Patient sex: M
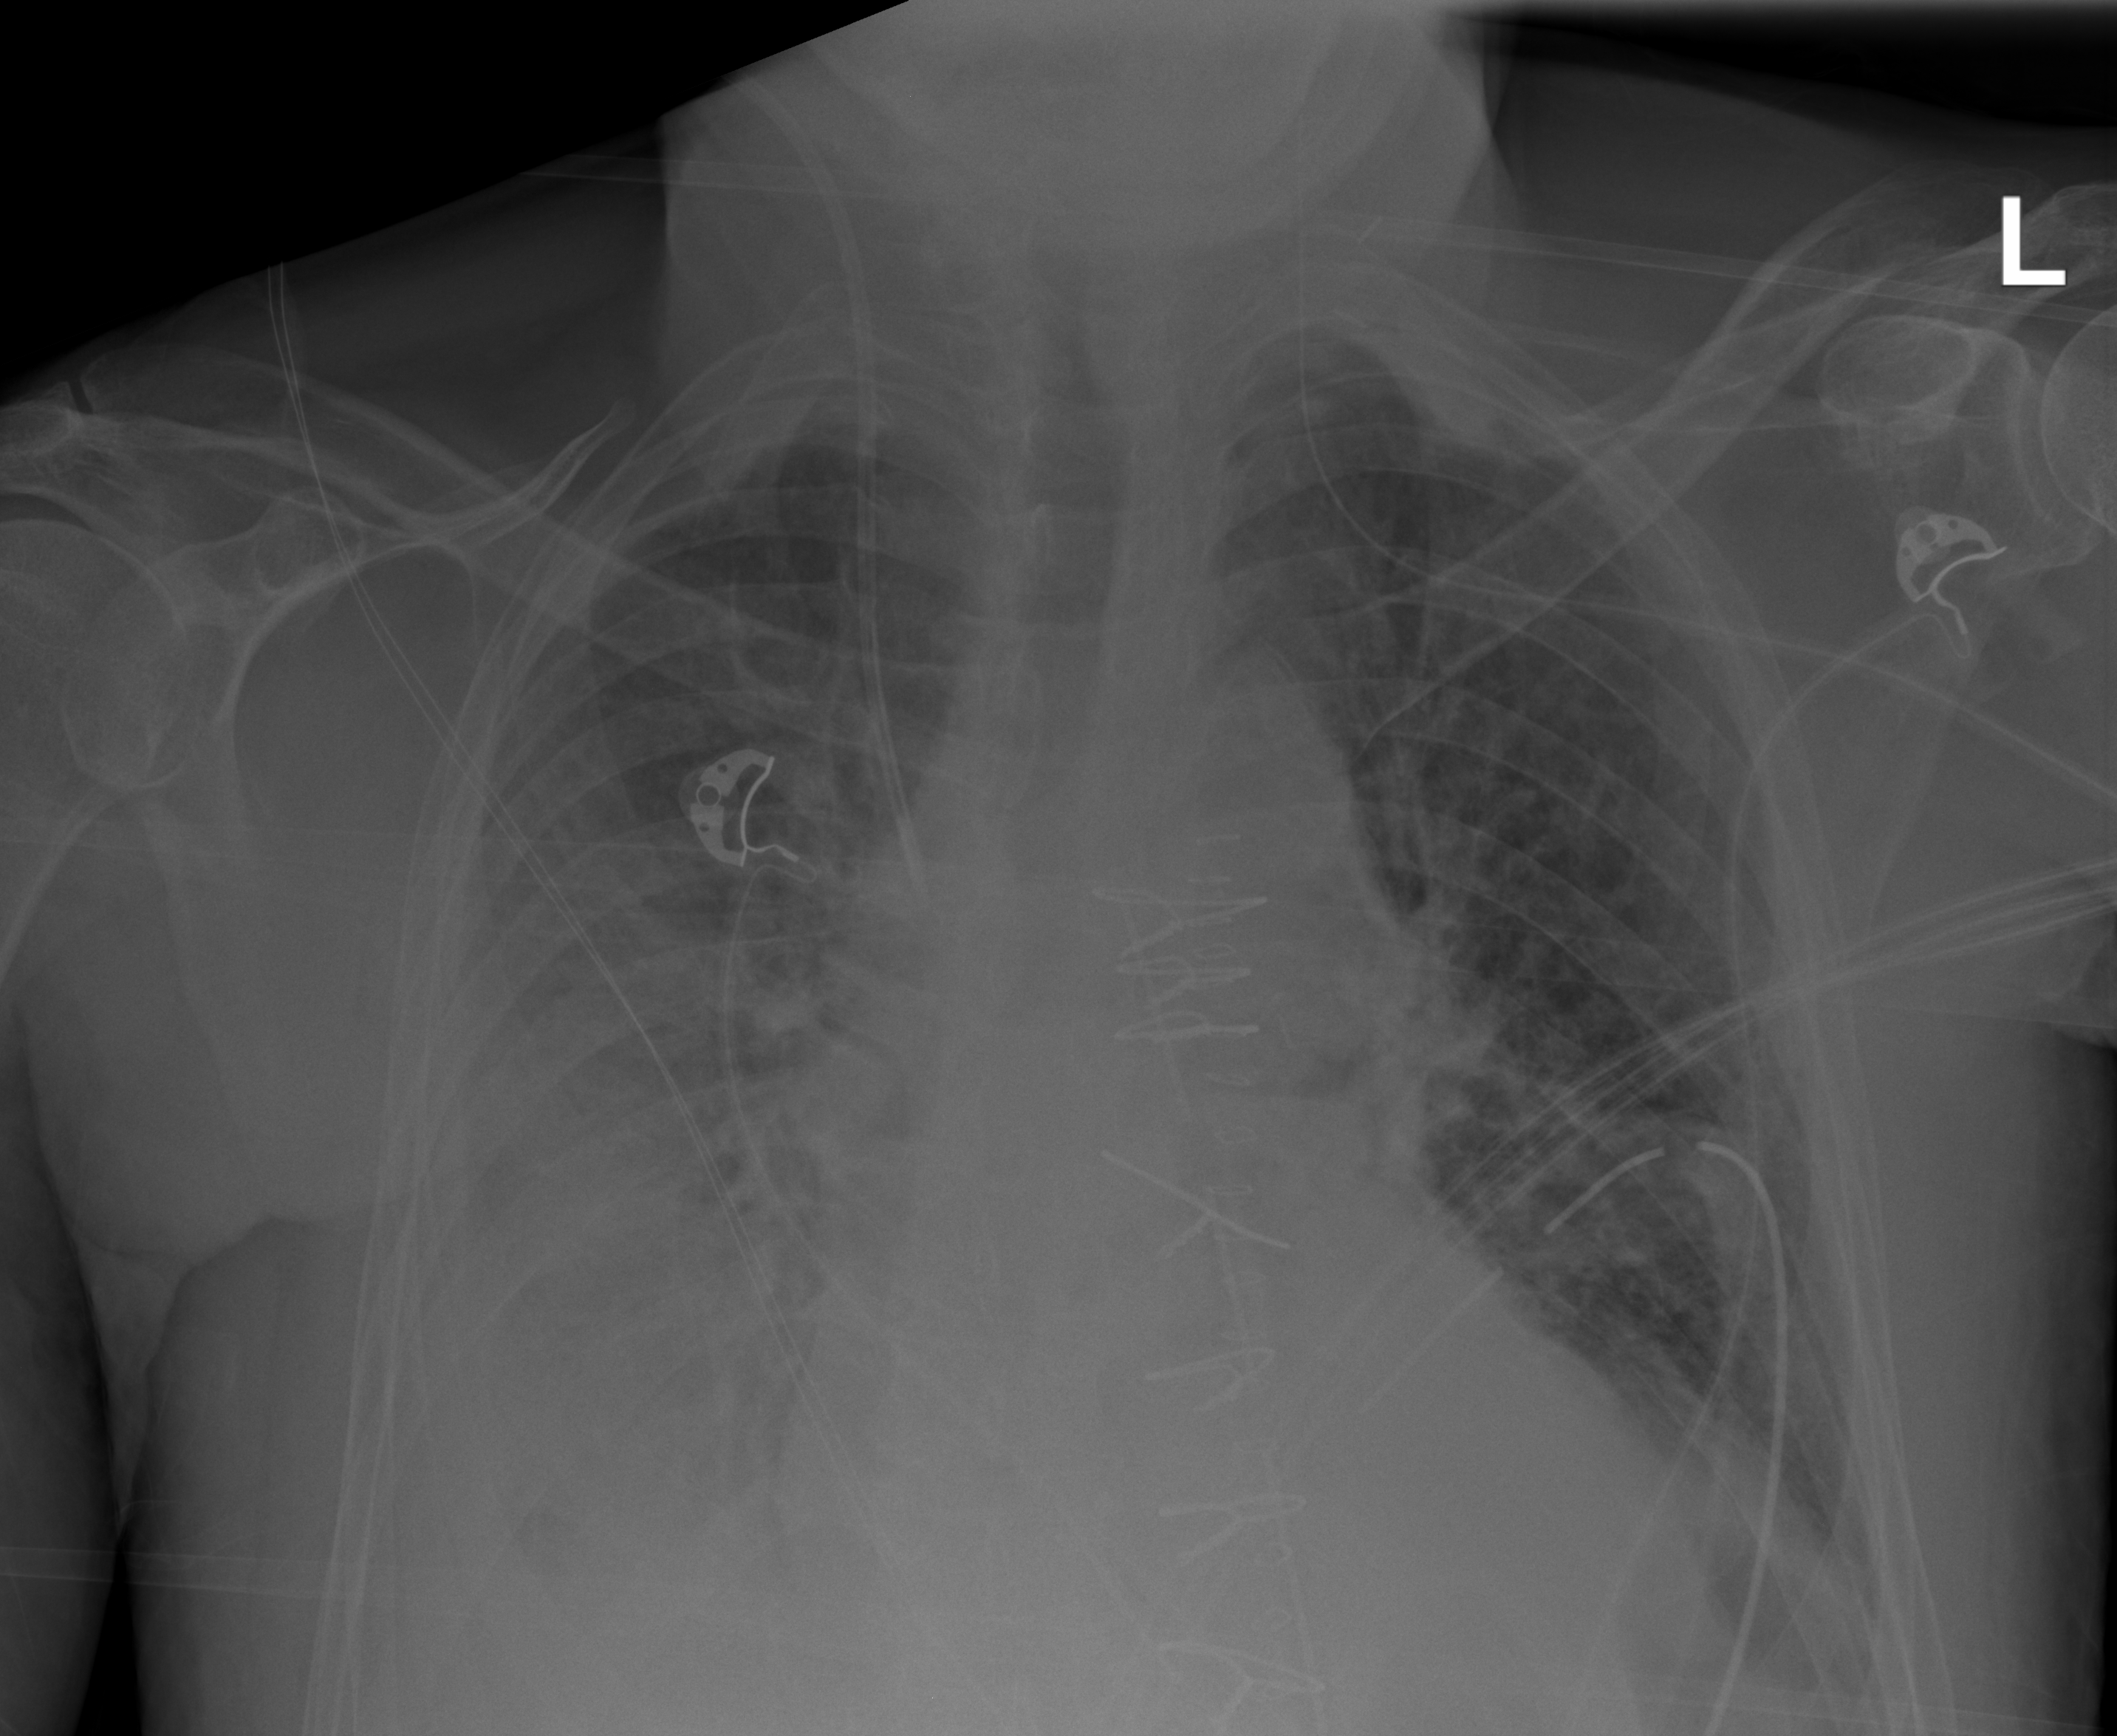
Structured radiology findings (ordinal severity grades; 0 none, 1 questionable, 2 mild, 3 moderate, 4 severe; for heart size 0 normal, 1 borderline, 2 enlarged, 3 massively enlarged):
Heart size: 0
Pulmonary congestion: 1
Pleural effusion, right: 3
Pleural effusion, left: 2
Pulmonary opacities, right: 0
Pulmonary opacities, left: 0
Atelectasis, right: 3
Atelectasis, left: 2